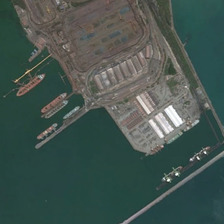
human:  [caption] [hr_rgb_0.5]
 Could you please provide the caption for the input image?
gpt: the green water surround the port is very clear .

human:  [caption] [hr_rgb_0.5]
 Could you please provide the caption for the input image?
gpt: the green water surround the port is very clear .

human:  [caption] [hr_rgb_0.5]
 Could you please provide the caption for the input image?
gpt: several boats are in a port .

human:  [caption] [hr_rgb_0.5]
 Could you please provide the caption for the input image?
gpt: several boats are in a port .

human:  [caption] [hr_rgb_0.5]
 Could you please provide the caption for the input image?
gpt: several boats are in a port .